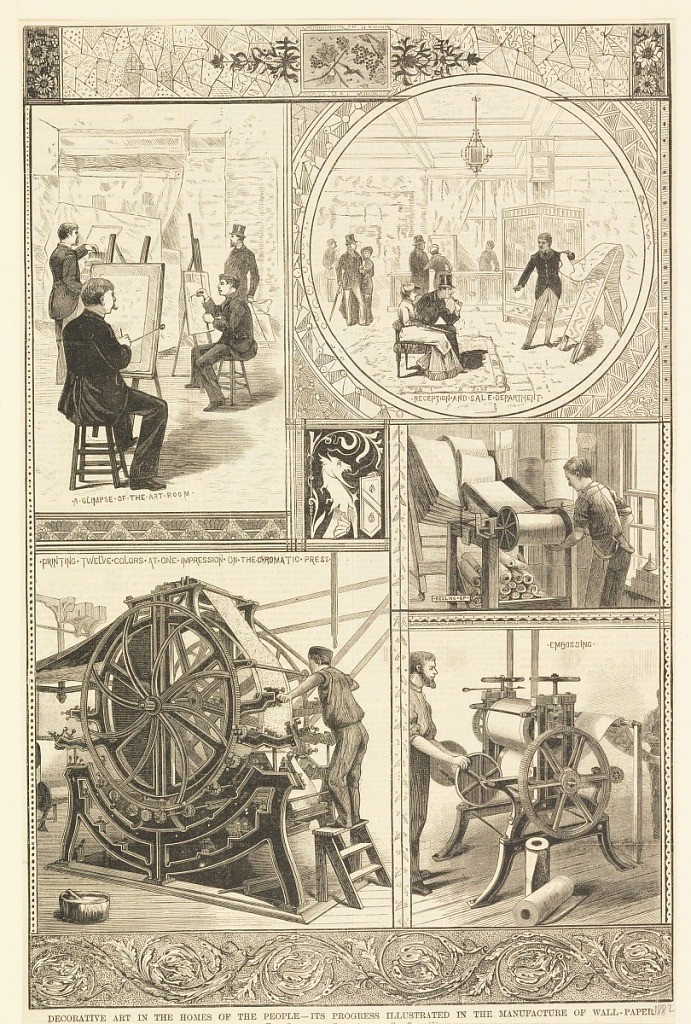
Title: Processes of Wallpaper Production
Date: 1882
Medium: Engraving on paper
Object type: Print
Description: The image shows five scenes, each with a subtitle. Beginning with the upper left scene: . A GLIMPSE . OF . THE . ART . ROOM . depicts three men at their easels as a fourth wearing a top hat circulates the room; upper right: . RECEPTION . AND . SALE . DEPARTMENT . a scene in roundel form depicting a sales reception, where a man shows potential clients (a man and woman) art off an easel, as others circulate the room; lower left: . PRINTING . TWELVE . COLORS . AT . ONE . IMPRESSION . ON . THE . CHROMATIC . PRESS . depicts a man on step ladder working a large wheeled printing press; center: A mark consisting of a stylized lion or dragon, with tail morphing into foliage, sits in profile while holding an escutcheon with two bees and a diagonal band; lower right: . EMBOSSING . depicts a worker embossing the rolls of wallpaper; lower right: . REELING . UP . depicts a worker rolling up the cut pieces of wallpaper. Lower margin has scrolling foliage on stippled-like ground; upper margin composed of various designs, including sunflowers, geometric shapes, grape bunches, and birds.